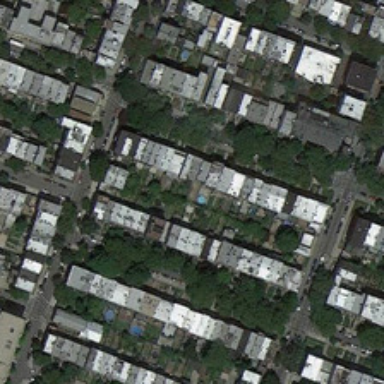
Many buildings and green trees are in a dense residential area .